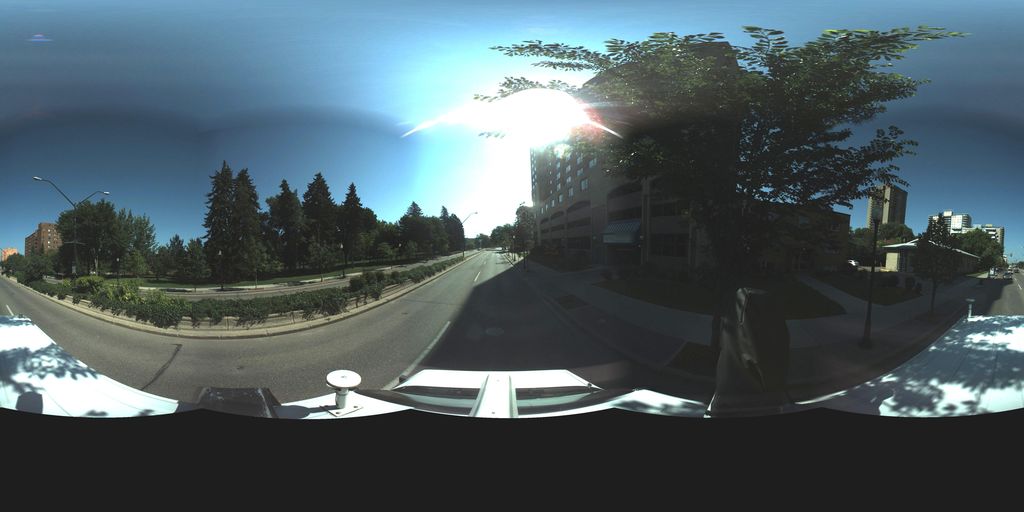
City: saskatoon